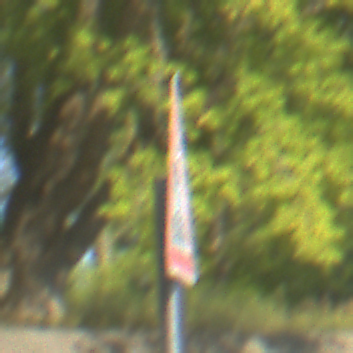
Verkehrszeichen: FussgaengerueberwegLinks
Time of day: MorningAfternoon
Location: Outdoor (Nature)
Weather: PartlyCloudy
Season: NotSpecified
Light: Natural